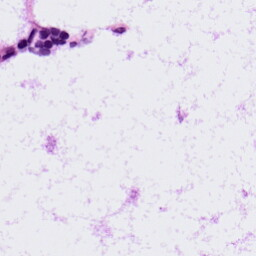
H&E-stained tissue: LymphNode